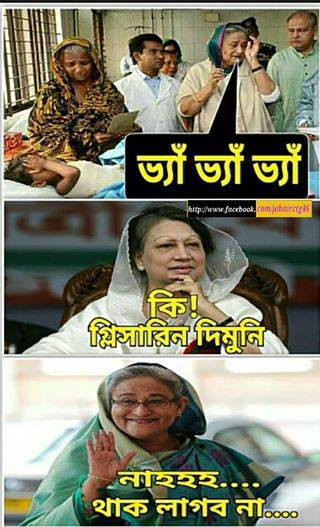
Caption: ভ্যা ভ্যা ভ্যা    কি গ্লিসারিন দিমুনি       নাহহহ...... থাক লাগব না......
Label: hate